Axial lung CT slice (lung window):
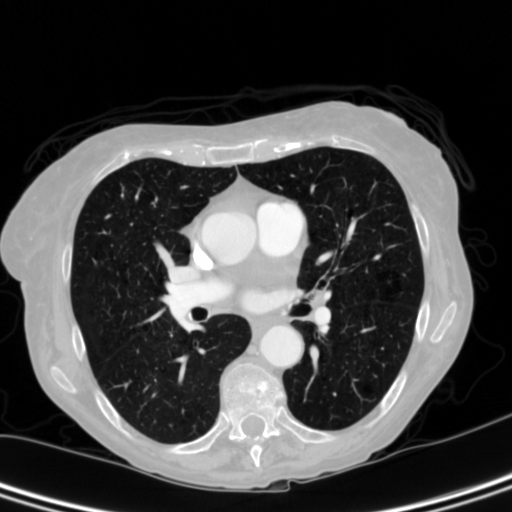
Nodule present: no